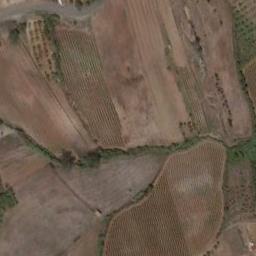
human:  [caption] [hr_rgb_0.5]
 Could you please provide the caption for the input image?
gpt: A small patch of brown and green mixed terraces .

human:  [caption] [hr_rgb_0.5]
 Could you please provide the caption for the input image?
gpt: There is a straight path between the terraces .

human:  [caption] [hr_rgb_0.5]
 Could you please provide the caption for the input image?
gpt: There are bare and green terrace .

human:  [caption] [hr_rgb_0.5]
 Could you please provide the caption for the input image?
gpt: There are many green plants on the terrace .

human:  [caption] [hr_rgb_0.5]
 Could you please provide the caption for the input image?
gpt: There are some brown terraces of different sizes .